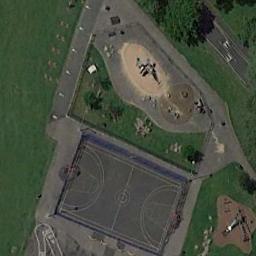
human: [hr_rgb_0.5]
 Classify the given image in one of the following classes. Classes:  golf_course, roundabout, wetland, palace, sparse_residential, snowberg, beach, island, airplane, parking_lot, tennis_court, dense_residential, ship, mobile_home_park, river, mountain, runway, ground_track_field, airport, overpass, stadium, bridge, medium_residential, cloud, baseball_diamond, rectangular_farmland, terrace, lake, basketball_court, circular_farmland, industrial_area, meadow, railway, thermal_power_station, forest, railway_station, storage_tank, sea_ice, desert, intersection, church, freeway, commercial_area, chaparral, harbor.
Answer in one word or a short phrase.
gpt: basketball_court